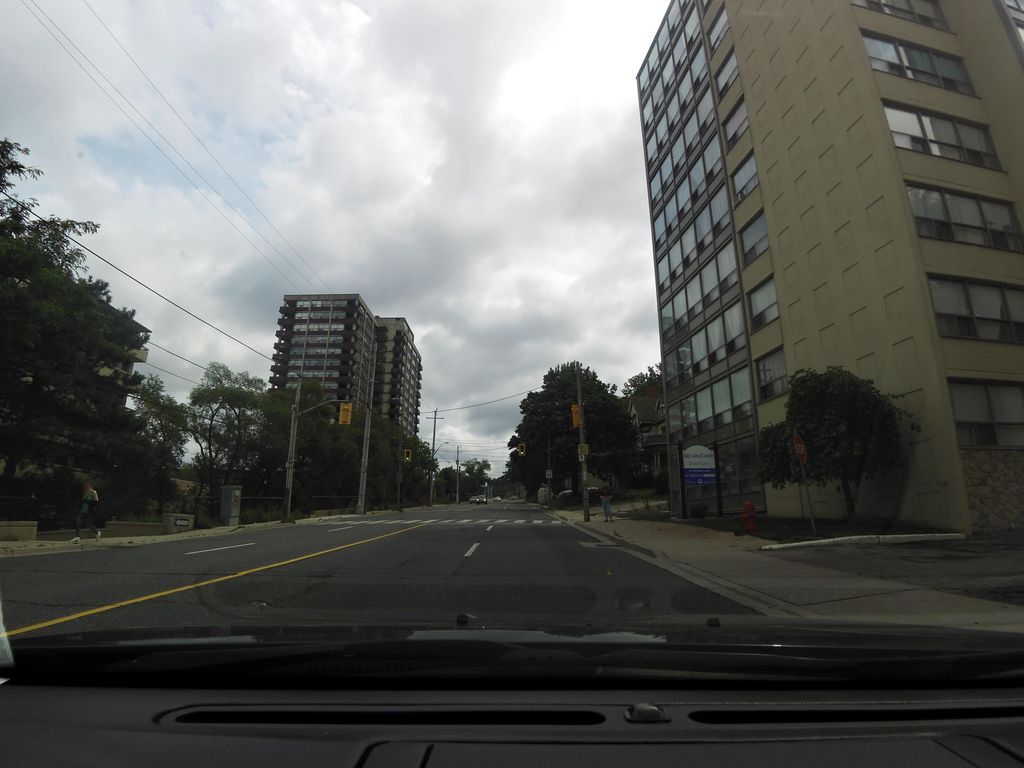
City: hamilton